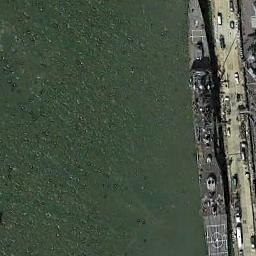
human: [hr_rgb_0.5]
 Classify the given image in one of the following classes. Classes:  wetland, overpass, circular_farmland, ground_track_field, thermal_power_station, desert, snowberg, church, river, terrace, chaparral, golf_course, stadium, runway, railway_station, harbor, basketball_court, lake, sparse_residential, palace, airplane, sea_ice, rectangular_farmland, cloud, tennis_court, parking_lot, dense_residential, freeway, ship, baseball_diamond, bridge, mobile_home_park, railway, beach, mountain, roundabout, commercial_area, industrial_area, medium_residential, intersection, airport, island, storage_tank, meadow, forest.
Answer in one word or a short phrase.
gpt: ship